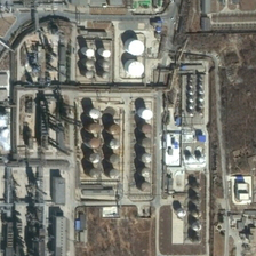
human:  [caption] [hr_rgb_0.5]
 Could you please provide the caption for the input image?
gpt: the green grass is surrounded by a red track .

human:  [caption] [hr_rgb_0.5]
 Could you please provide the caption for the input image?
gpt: a piece of land near the neat arrangement of the building drum .

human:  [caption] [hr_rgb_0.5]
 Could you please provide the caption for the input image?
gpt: The building rollers are arranged neatly.

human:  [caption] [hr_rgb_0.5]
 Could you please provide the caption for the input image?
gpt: there is a broad road near the stadium .

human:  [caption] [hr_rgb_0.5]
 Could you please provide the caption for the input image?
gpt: The rollers of the building are neatly arranged.